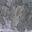
Label: 1